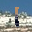
Label: 1